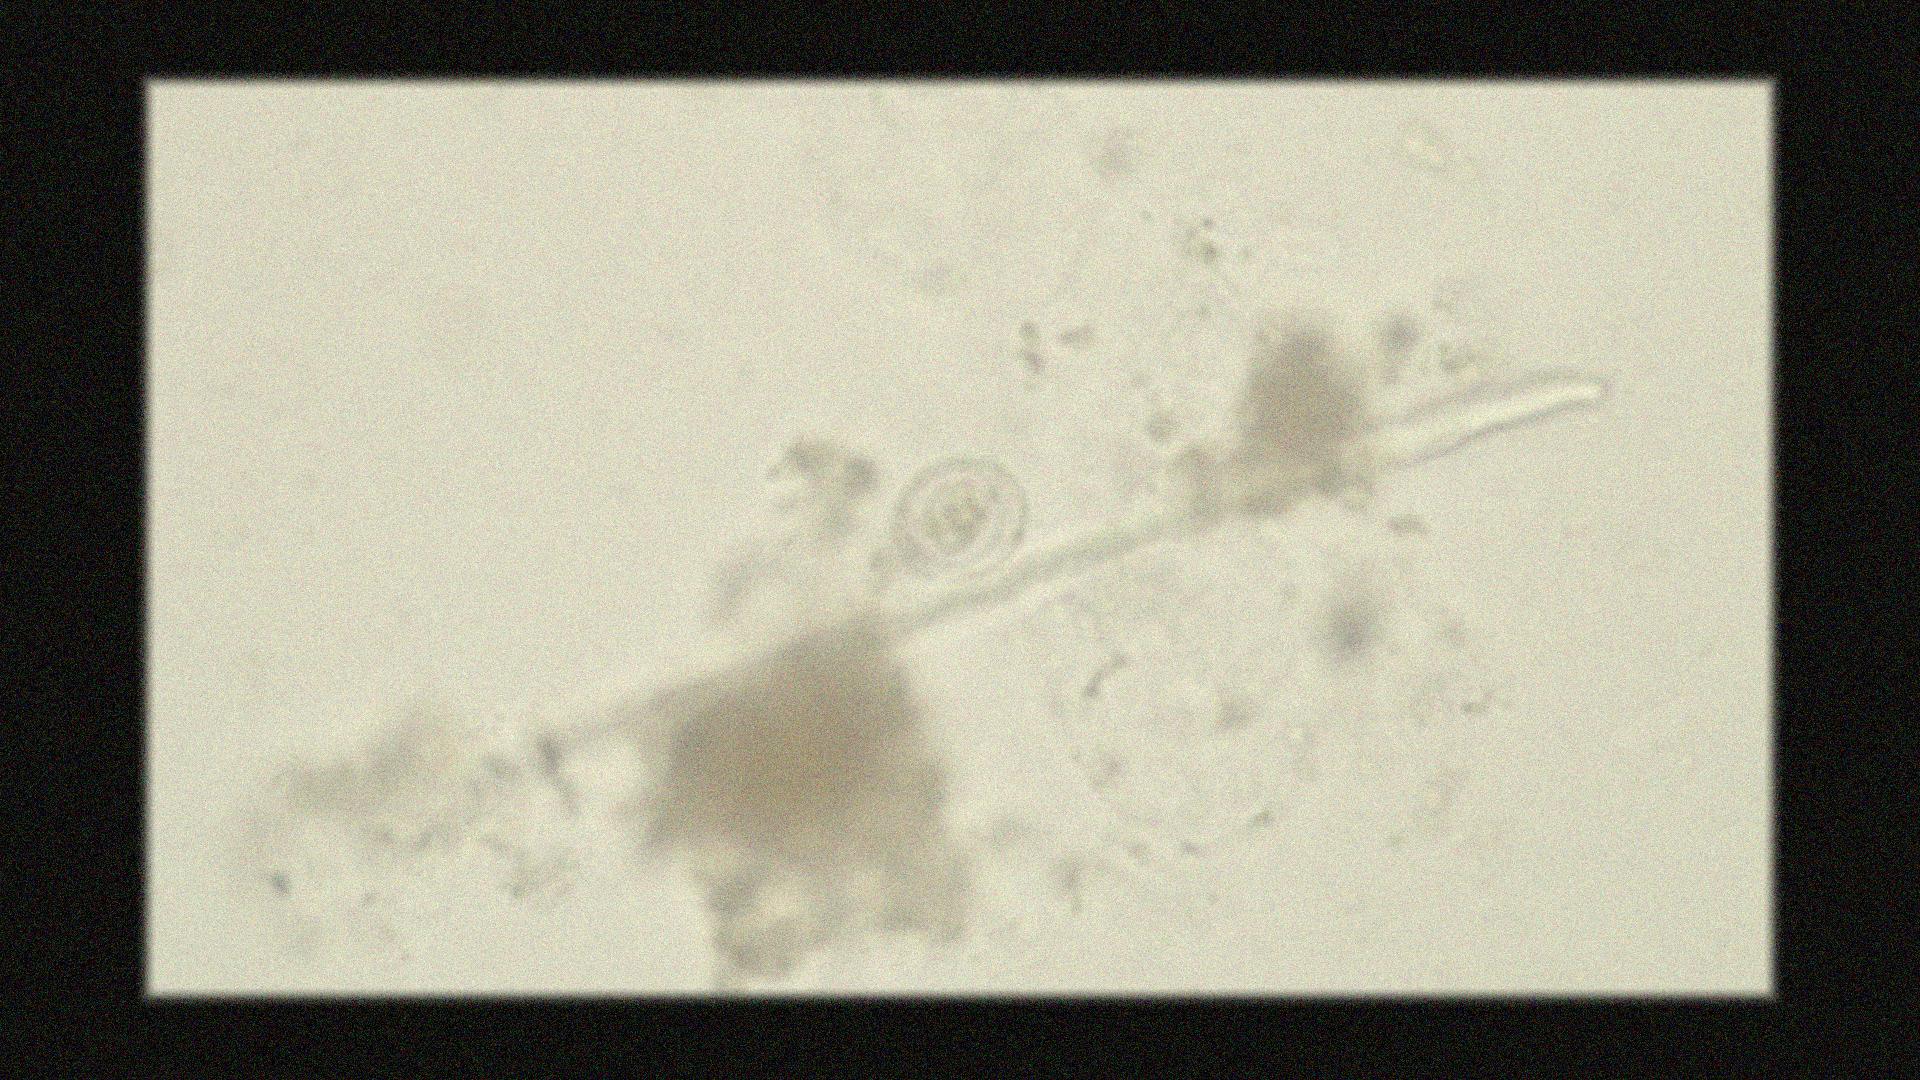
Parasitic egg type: Hymenolepis nana